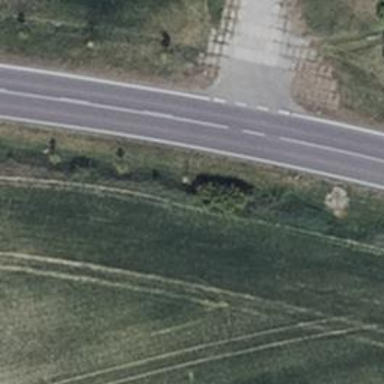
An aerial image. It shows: Secondary road with asphalt surface.